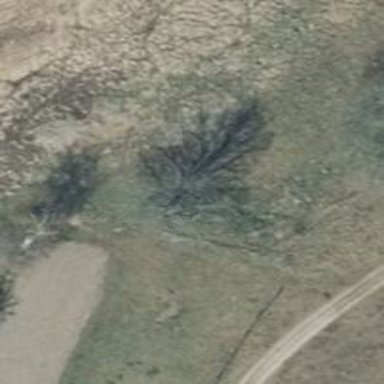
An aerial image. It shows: Deciduous tree with broadleaved leaves.